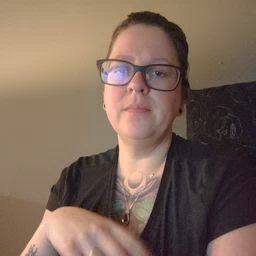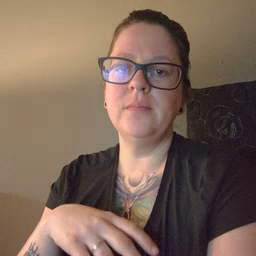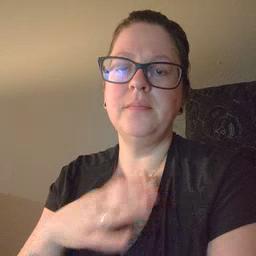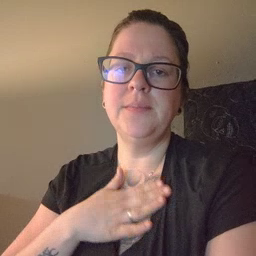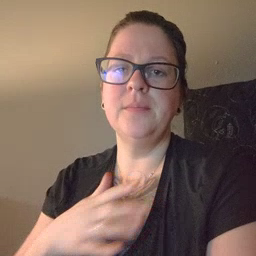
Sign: minemy